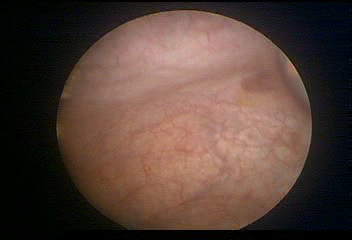
Modality: WLC
Class: Foreign bodies
Subclass: AirBubble
Bladder cancer association: No
Annotated structures: Air bubble